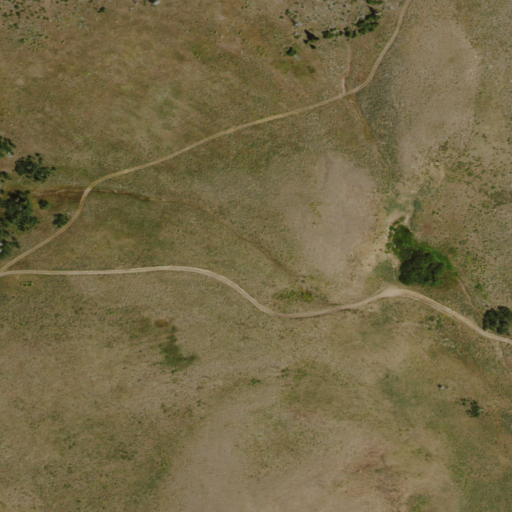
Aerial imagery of depression(s) in Nevada named Canyon Creek Pockets containing shrub and grassland